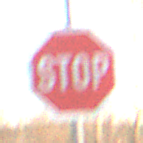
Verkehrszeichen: Stop
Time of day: SunriseSunset
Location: Outdoor (Nature)
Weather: PartlyCloudy
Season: NotSpecified
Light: Natural